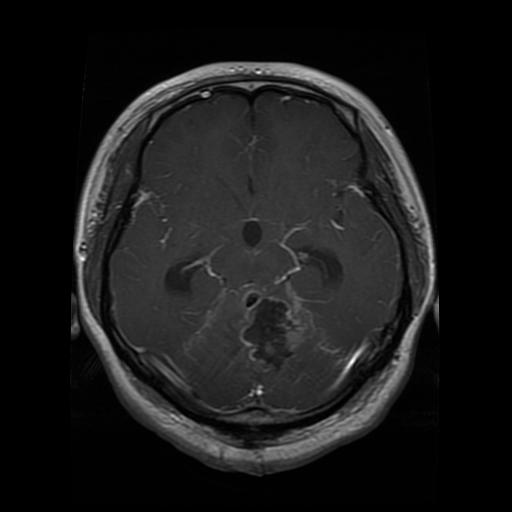
Label: glioma